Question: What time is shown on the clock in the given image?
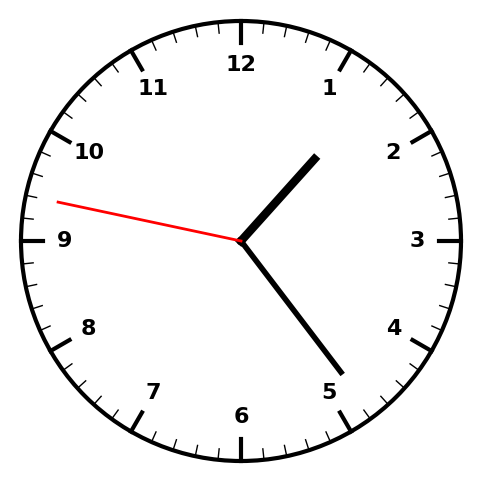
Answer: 01:23:47